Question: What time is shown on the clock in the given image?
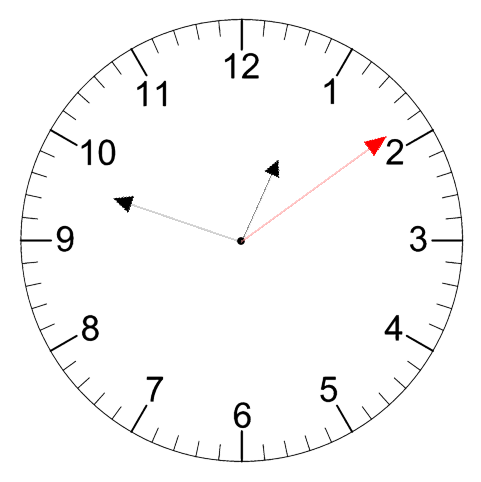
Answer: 12:48:09